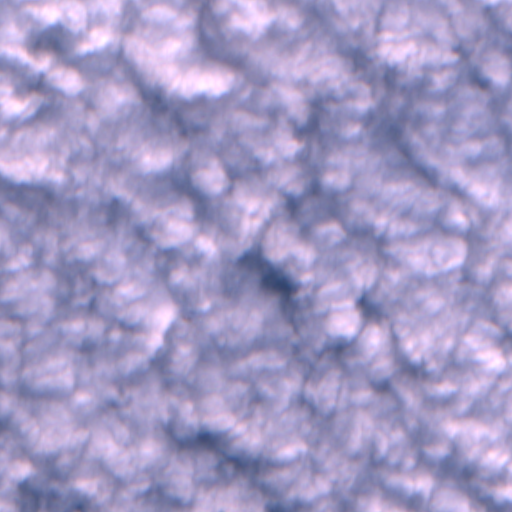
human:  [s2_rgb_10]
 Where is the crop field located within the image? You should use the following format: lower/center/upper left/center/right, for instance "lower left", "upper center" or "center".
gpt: The crop field is located in the upper left of the image.
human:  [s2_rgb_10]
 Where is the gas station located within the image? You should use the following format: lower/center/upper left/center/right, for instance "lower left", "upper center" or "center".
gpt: The gas station is located in the upper left of the image.
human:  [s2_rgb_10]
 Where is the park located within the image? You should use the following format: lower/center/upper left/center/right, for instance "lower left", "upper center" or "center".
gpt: The park is located in the upper left of the image.
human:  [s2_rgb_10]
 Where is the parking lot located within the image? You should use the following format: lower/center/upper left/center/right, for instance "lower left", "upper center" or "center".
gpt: The parking lot is located in the left of the image.
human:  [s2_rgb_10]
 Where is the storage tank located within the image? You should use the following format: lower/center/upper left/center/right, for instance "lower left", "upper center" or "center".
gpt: The storage tank is located in the upper left of the image.
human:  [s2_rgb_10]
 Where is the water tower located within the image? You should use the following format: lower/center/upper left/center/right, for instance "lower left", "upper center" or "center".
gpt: The water tower is located in the upper center of the image.
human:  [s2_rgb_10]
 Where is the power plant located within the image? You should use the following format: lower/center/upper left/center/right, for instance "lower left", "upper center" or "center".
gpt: There is no power plant in the image.